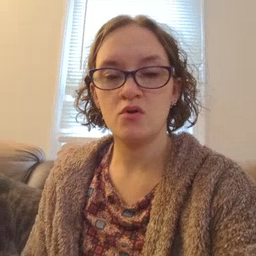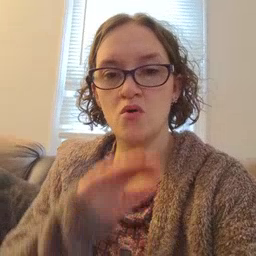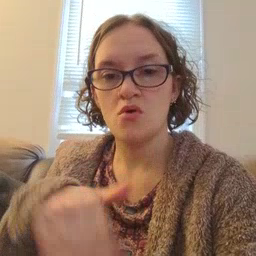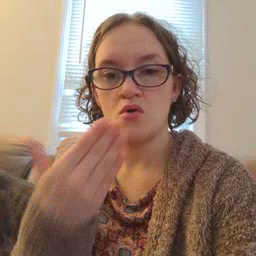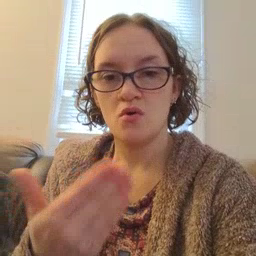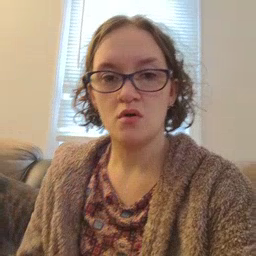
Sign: all